Question: I'm writing a scraper to obtain psp iso files to download based on the rating. I'm having a difficult time targeting each rating. How can I grab this element? I've included a snapshot for reference. The rating element is within a 'tr td' tag.
'''
var request = require('request'),
cheerio = require('cheerio'),
fs = require('fs');
var url = 'http://goo.gl/cc4HRc',
pspGames = [];
request(url, function (error, response, html) {
if (!error && response.statusCode === 200) {
var $ = cheerio.load(html);
$('.gamelist', 'td').each(function () {
var links = $(this).attr('href');
pspGames.push(links);
});
}
});
'''

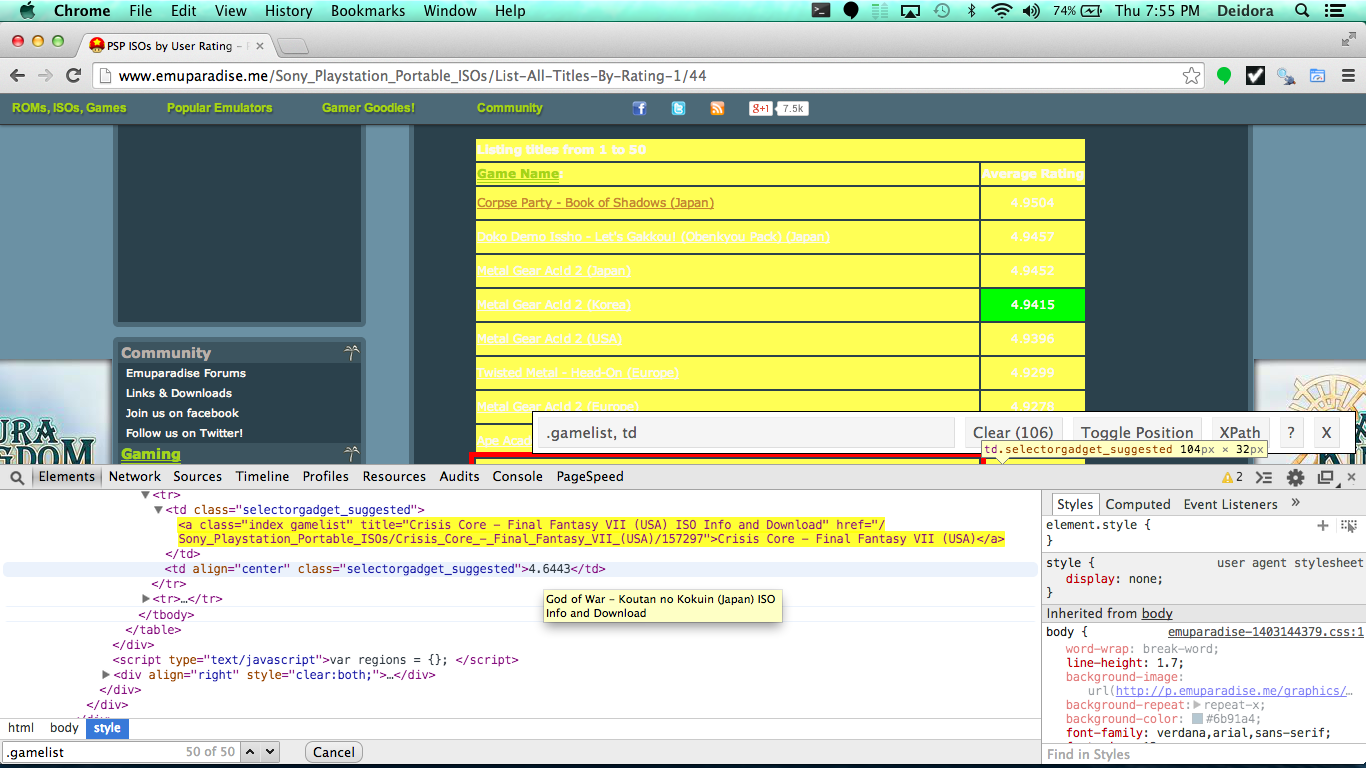
Answer: Looking at the link, it looks like this:
'''
<tr>
<td>
<a class="index gamelist" title="Corpse Party - Book of Shadows (Japan) ISO Info and Download" href="/Sony_Playstation_Portable_ISOs/Corpse_Party_-_Book_of_Shadows_(Japan)/158702">Corpse Party - Book of Shadows (Japan)</a>
</td>
<td align="center">4.9504</td>
</tr>
'''
You should just do: '$('.gamelist').each('